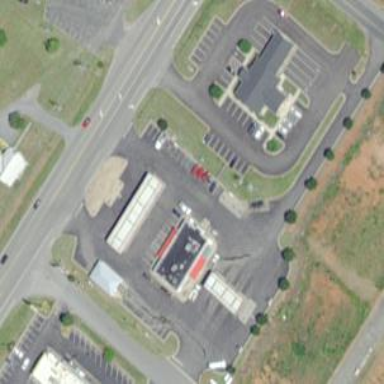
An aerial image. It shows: Convenience shop.